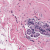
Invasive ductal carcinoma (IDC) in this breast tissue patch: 0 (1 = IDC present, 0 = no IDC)